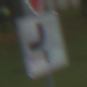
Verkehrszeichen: VerlaufVorfahrtsstrasse7
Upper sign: VorfahrtGewaehren
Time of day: MorningAfternoon
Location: Outdoor (Suburban)
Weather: PartlyCloudy
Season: NotSpecified
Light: Natural